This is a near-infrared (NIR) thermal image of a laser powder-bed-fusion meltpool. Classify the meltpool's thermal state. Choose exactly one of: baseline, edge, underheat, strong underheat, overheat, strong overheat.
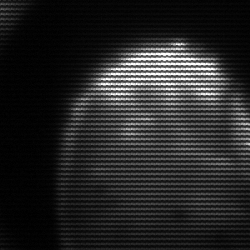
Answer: edge